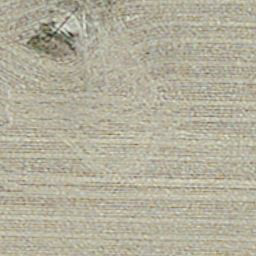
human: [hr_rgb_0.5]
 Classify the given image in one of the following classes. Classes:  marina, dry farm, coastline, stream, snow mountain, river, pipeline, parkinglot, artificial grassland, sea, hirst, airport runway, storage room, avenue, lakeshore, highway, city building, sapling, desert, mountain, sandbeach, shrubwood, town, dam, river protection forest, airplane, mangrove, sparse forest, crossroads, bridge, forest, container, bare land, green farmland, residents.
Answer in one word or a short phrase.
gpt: dry farm